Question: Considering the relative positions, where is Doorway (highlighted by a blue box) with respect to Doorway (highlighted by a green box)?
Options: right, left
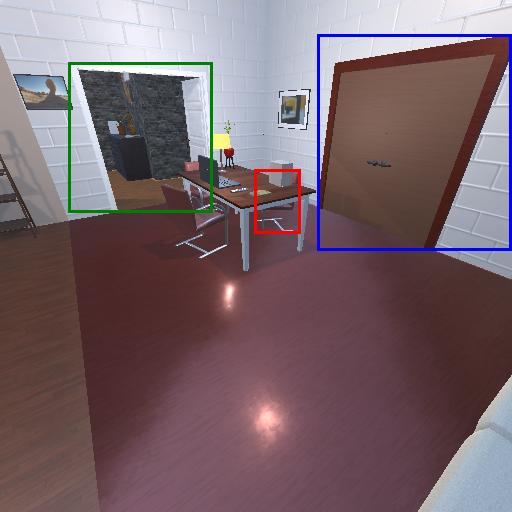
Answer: right